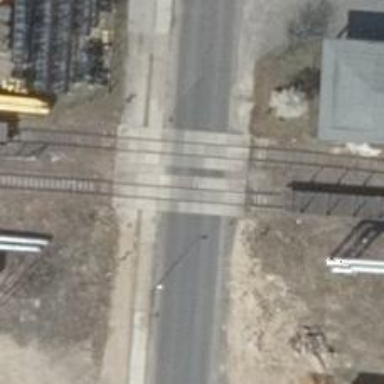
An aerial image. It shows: Railway level crossing.